二年级 · 计数
下面是聪聪摸了 30 次球的统计结果（摸出后不放回）, 按要求填一填。

（1）用画“正”字的方法记录摸球的结果，并分别计算摸出两种球的数量, 填在“合计”栏中。

| 颜色 | 画“正”字 | 合计 |
| :---: | :---: | :---: |
| 黑色 |  |  |
| 白色 |  |  |

(2) 盒子里还剩多少个黑球? 多少个白球?
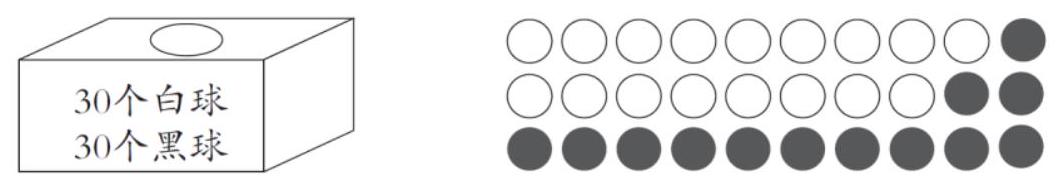
答案: (1)

| 颜色 | 画“正”字 | 合计 |
| :---: | :--- | :---: |
| 黑色 | 正正F | 13 个 |
| 白色 | 正正正T | 17 个 |

(2) 黑球: $30-13=17$ (个)

白球: $30-17=13$ (个)

答: 盒子里还剩 17 个黑球, 13 个白球。